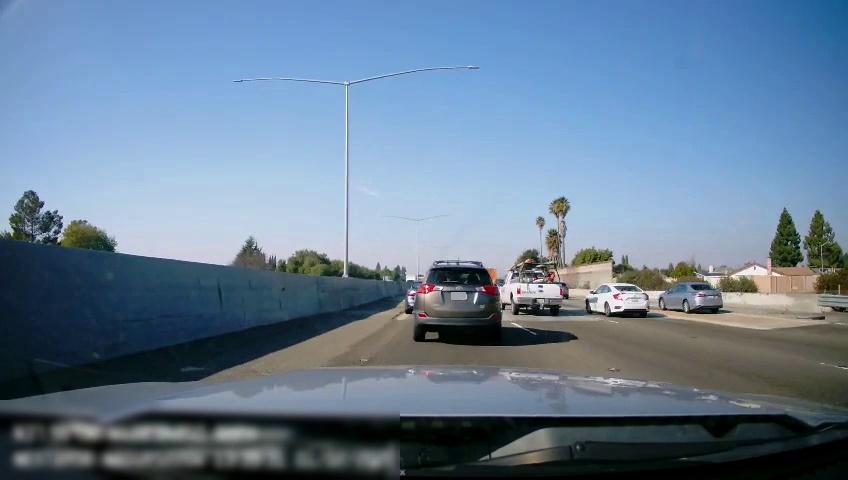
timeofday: Day
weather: Sunny
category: Vehicles | Truck
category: Drivable Space
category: Vehicles | Truck
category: Vehicles | SUV
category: Vehicles | Car
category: Vehicles | Car
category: Vehicles | Truck
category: Vehicles | Car
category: Vehicles | SUV
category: Lanes | Alternate Lane
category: Lanes | Alternate Lane
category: Lanes | Current Lane